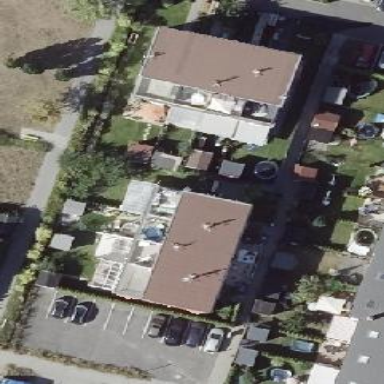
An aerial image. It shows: Terrace building.